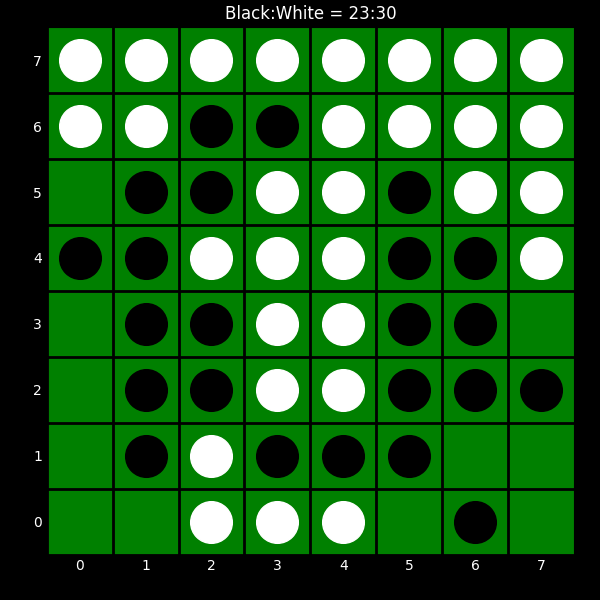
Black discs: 23
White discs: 30